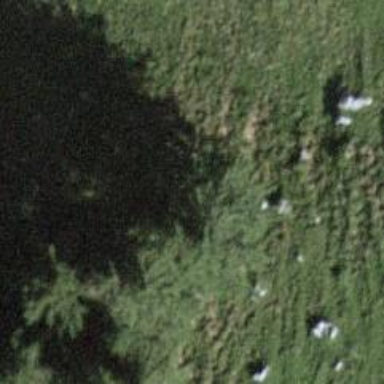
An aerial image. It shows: Evergreen needle-leaved tree.